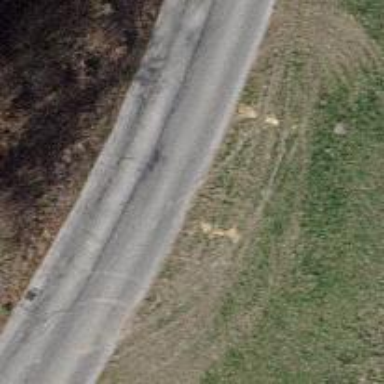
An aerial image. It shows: Unclassified road.